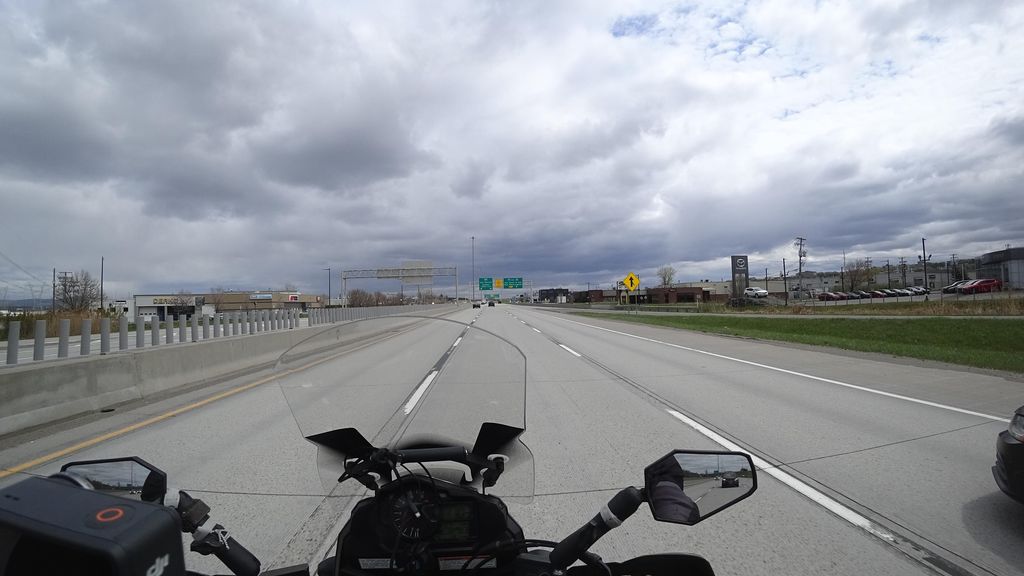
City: quebec_city